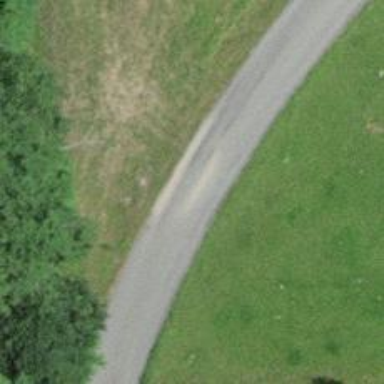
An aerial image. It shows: Unclassified road with asphalt surface. The track type is grade 1.